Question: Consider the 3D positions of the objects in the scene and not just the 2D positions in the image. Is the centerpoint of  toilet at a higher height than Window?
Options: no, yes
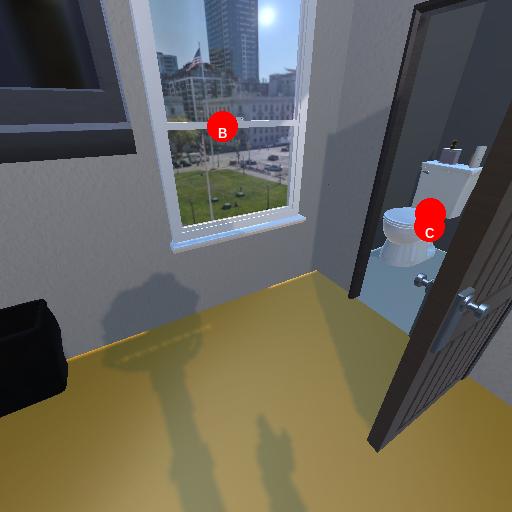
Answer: no